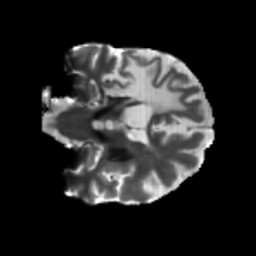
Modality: T2w
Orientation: coronal
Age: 49
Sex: male
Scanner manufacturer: siemens
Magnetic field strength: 3 T
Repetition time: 5.25 s
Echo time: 0.08 s